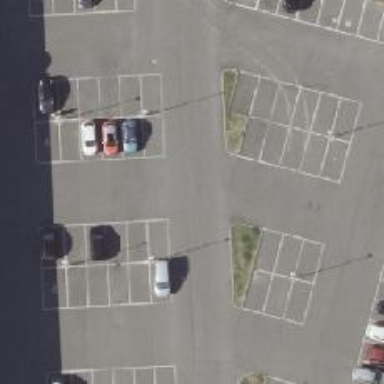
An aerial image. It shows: Asphalt parking aisle off service road.